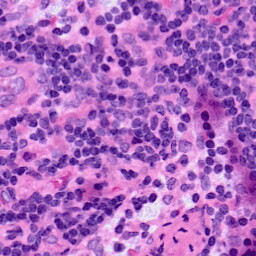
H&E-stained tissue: LymphNode